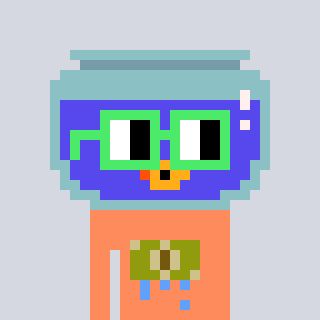
a pixel art character with square light green glasses, a goldfish-shaped head and a peachy-colored body on a cool background